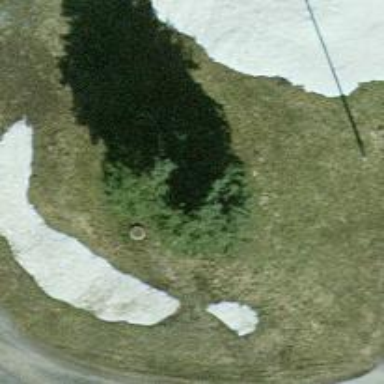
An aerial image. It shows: Single tag "natural: tree."